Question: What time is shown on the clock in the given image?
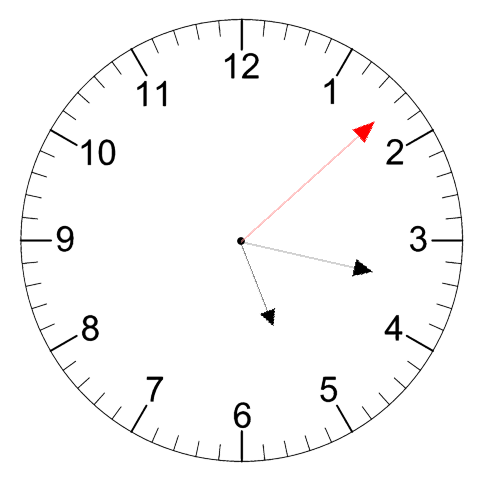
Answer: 05:17:08